Interaction volume radius: 5 \u00c5
Interaction volume height: 15 \u00c5
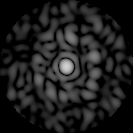
Disorder parameter: 0.7651